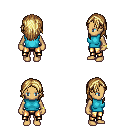
a pixel art fantasy rpg character, female body template, human, tanned skin, teal sleeveless shirt, gold greaves, blonde long hairstyle, bracelets, four views (front, back, left, right), 2x2 character sprite sheet, small pixel art, hard edges, no anti-aliasing